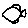
Label: fish